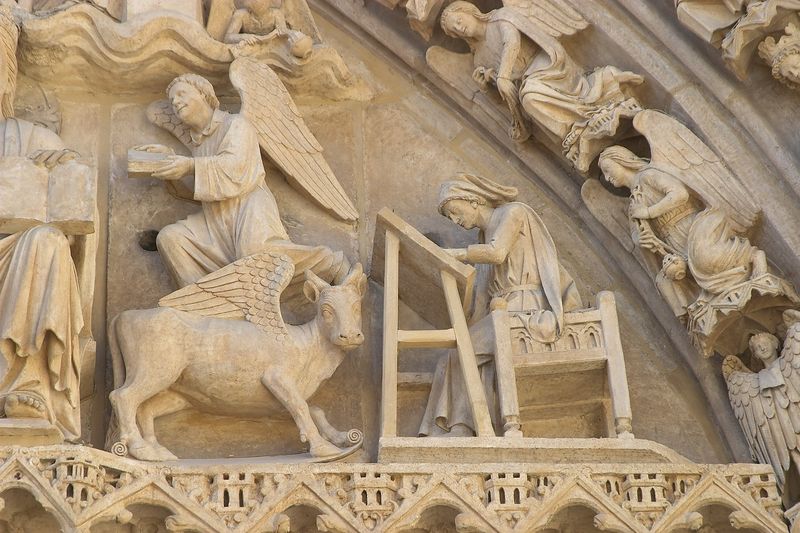
Titel: Kathedrale von Burgos
Künstler: Juan de Colonia
Standort: Burgos (EU - E); Burgos, Kathedrale (EU - E)
Schlagwörter: flügel, fuß, gott, hand, kopf, mann, sitzen, braun, holz, kleid, marmor, stuhl, tisch, tier, architektur, falten, stehen, stein, kirche, gewand, haare, instrumente, musik, engel, hufe, lächeln, relief, bogen, kuh, rundbogen, tafel, zehen, eingang, buch, barfuß, pult, schnitzerei, fries, portal, flöte, schreiben, hörner, schreiber, schreibpult, stier, chimäre, mamor, monster, evangelist, skriptorium, marmo, skriptoriujm, archivole, archivol